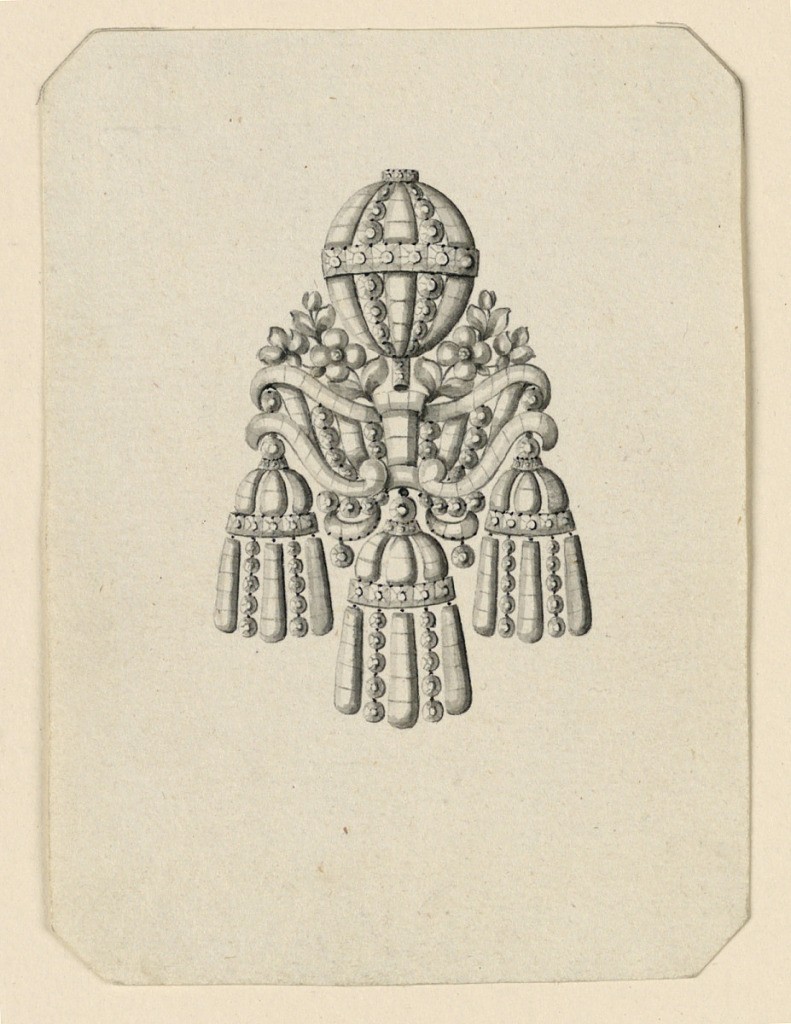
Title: Design for an Earring
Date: early 19th century
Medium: Pen and black ink, brush and gray watercolor on light green paper
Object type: Drawing
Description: Jewelry design for an earring. The center has the shape of a fantastic urn from which are springing an ovoid and two lateral flower stems. Below, three fantastic pavilions without base are hanging, with small pendants in the intervals. In general, bands and rows of disks are alternating, a jour. Bevelled corners.